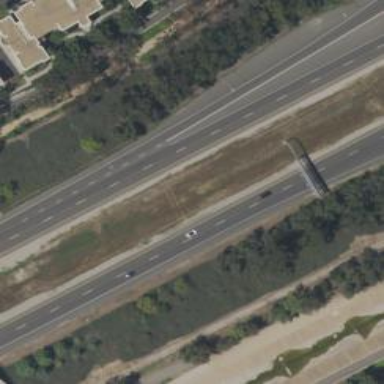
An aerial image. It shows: Motorway junction.